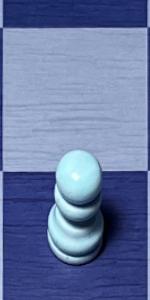
Label: Pawn_White